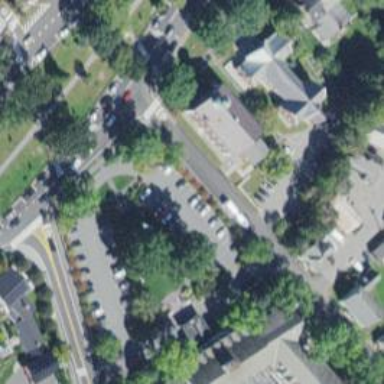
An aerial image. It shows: Parking space is available.